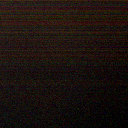
Screen state: off